Field crop: maize
Growth stage: 2
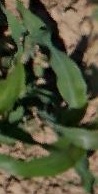
Species: maize